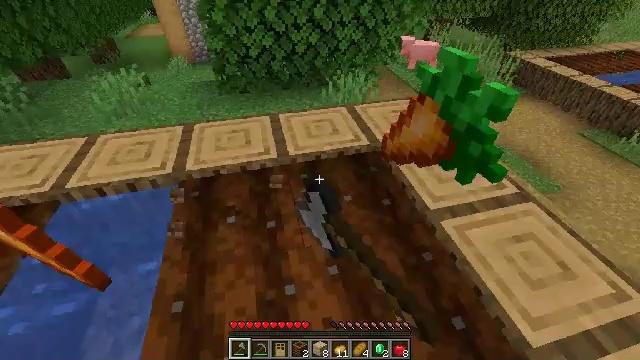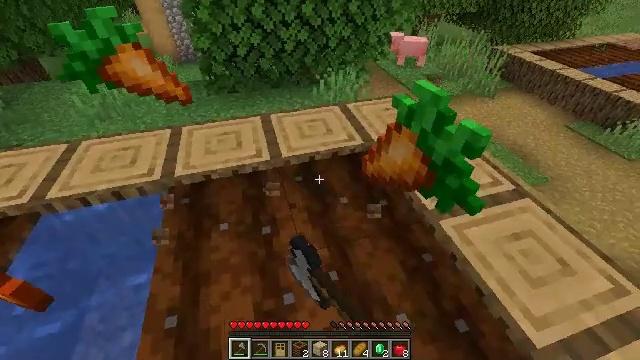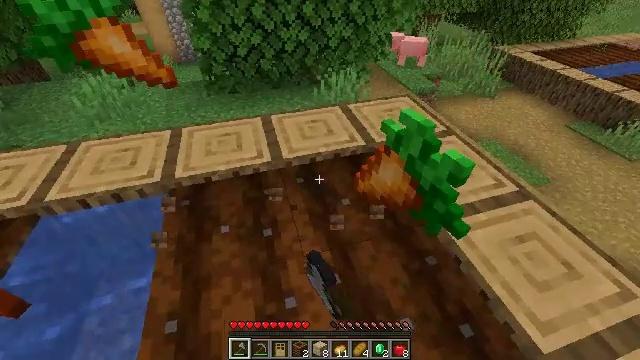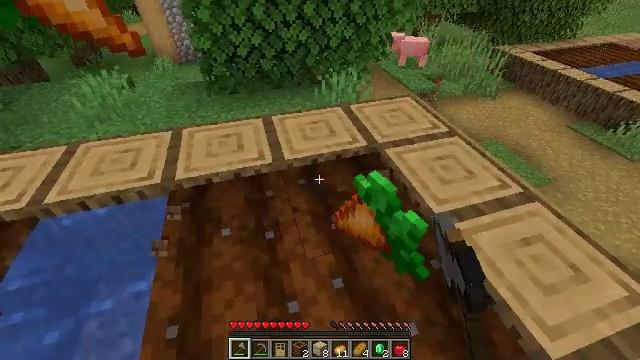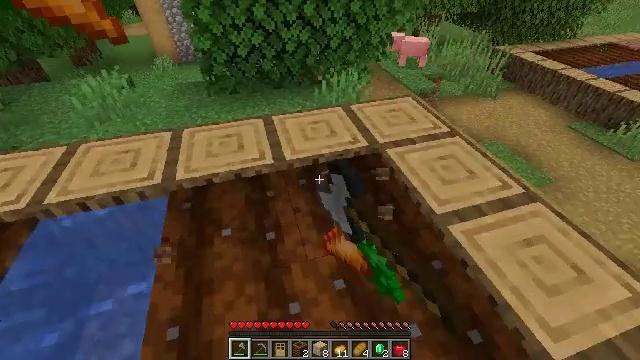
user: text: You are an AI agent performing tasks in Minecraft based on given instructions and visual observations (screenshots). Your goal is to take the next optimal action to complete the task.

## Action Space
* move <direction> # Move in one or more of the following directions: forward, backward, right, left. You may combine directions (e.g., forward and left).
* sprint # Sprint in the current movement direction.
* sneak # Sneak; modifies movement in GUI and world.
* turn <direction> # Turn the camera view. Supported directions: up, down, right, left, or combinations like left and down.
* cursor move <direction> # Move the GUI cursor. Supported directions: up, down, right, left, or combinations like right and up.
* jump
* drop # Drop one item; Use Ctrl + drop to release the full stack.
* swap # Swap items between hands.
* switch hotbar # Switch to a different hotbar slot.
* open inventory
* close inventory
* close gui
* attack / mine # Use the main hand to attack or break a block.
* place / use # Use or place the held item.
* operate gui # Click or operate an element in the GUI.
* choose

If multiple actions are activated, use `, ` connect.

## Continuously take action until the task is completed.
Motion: motion action
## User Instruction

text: Get wheat from the farmland.
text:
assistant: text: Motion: sprint, turn right, attack / mine
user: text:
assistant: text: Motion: sprint, attack / mine
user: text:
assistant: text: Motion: sprint, attack / mine
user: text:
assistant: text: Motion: sprint, attack / mine
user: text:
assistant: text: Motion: sprint